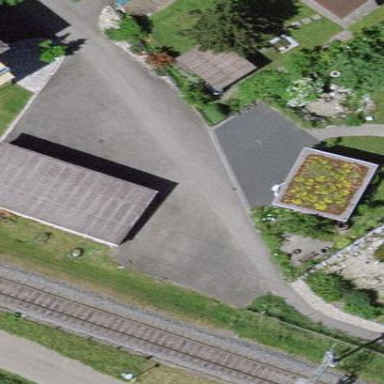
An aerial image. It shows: Flat-roofed garage.